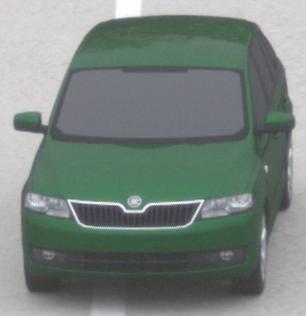
Make: Skoda
Model: Rapid Spaceback 1.2 TSI
Detailed model: Rapid Spaceback
Model produced from: 2013/10
Model produced until: 2015/04
Doors: 5
Color: green
Road condition: dry road
Daytime: midday
Contrast: low contrast